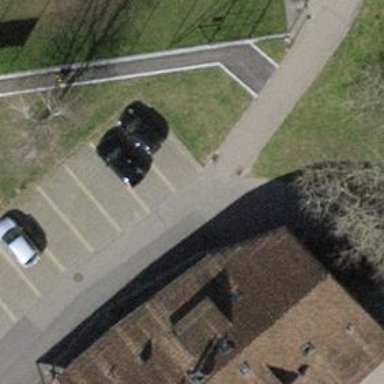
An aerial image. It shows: Bollard.